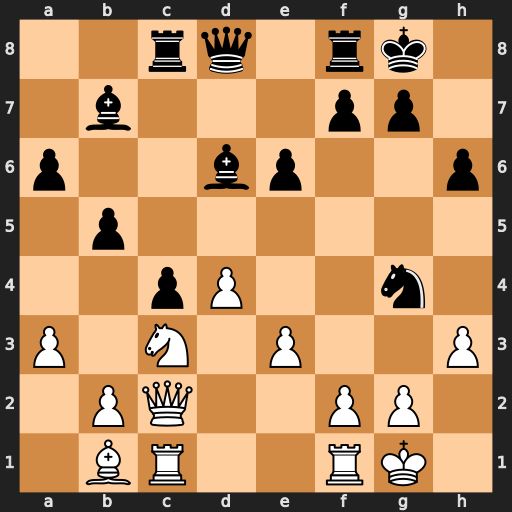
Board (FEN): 2rq1rk1/1b3pp1/p2bp2p/1p6/2pP2n1/P1N1P2P/1PQ2PP1/1BR2RK1
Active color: w
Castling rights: -
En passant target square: -
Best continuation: Qh7#